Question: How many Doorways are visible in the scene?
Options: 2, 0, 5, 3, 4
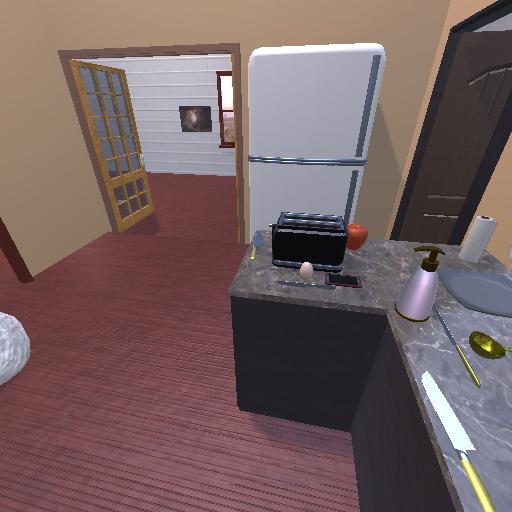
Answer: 2